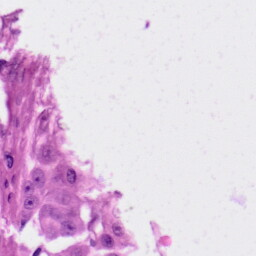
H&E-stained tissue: Skin